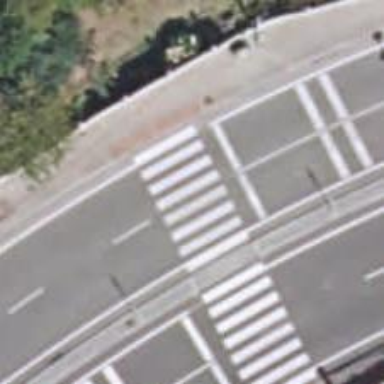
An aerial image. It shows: Marked road crossing.